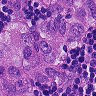
Metastatic tissue present: yes